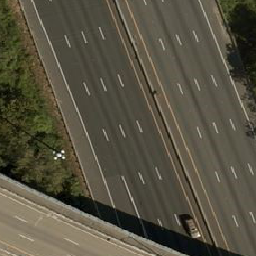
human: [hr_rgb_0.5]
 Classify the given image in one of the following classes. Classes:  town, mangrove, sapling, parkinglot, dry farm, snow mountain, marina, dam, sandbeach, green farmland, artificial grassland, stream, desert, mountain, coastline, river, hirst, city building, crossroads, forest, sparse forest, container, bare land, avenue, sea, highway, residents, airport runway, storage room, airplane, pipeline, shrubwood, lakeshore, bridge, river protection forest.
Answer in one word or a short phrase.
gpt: highway